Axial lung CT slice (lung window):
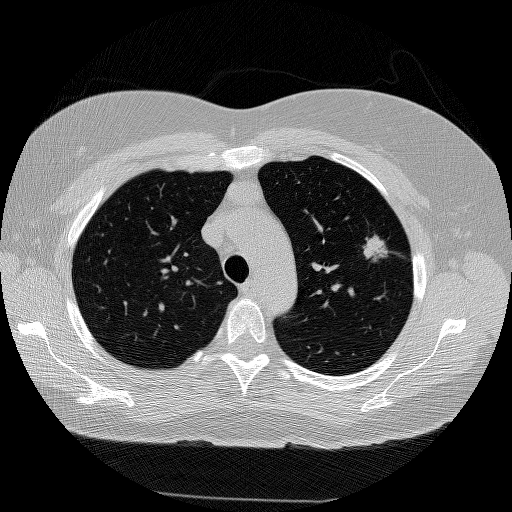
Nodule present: yes
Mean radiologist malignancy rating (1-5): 5